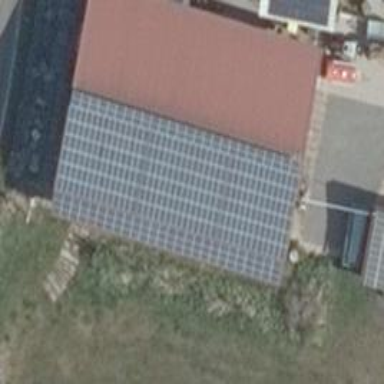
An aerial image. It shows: Solar photovoltaic panel generating electricity through small installation.